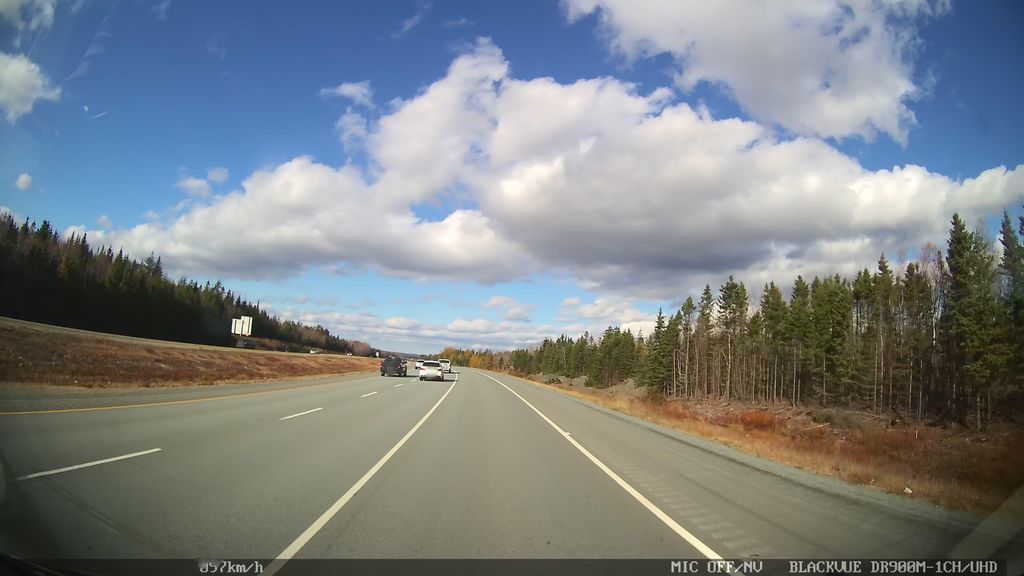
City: halifax